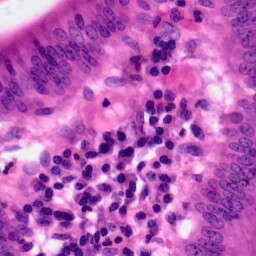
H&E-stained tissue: Pancreatic